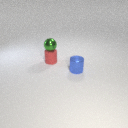
small blue metal cylinder in front of small red rubber cylinder